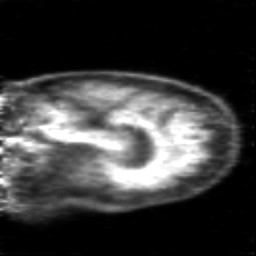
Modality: PET
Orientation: sagittal
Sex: female
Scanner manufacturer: siemens